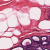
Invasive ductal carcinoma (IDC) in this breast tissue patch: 0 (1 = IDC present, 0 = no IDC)